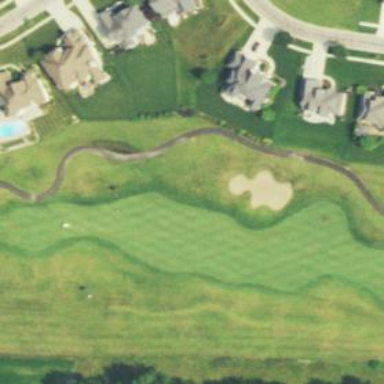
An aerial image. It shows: View of golf hole.